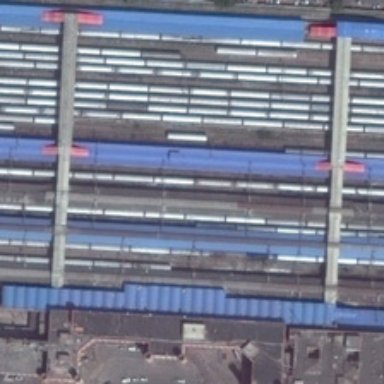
Several buildings and green trees are in two sides of a railway station .